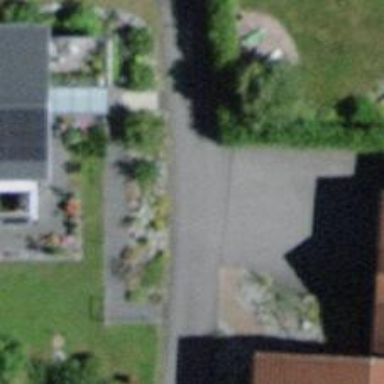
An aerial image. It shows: Alley with asphalt surface designated as service road.